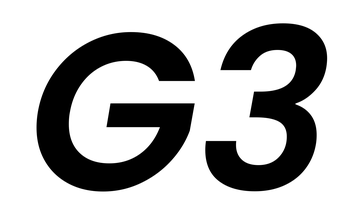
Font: Poppins-SemiBoldItalic